Question: What is the reading of the measurement in the image?
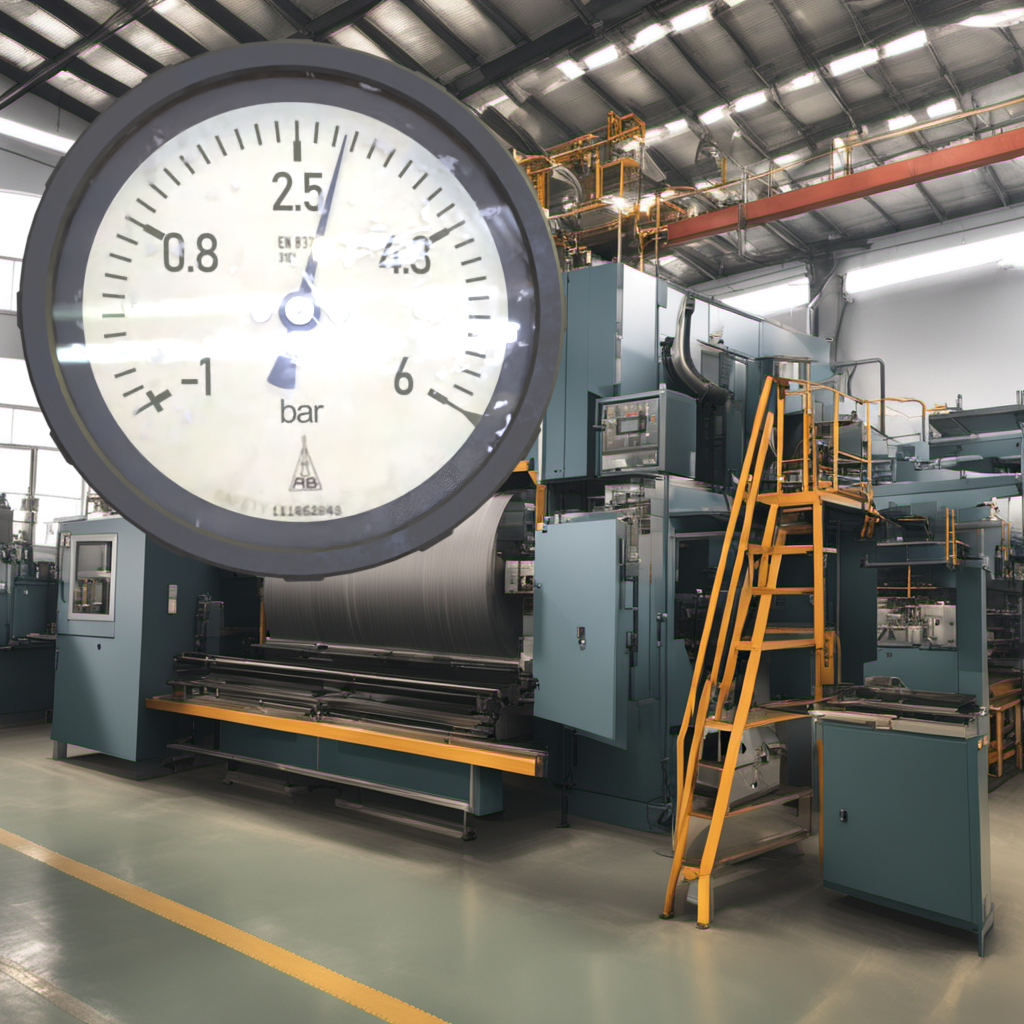
Answer: The result is 2.94
Question: What is the reading range of the measurement in the image?
Answer: The range is from -1 to 6
Question: What is the minimum and maximum value range of the measurement in the image?
Answer: The minimum value is -1 and the maximum value is 6